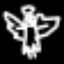
Label: angel